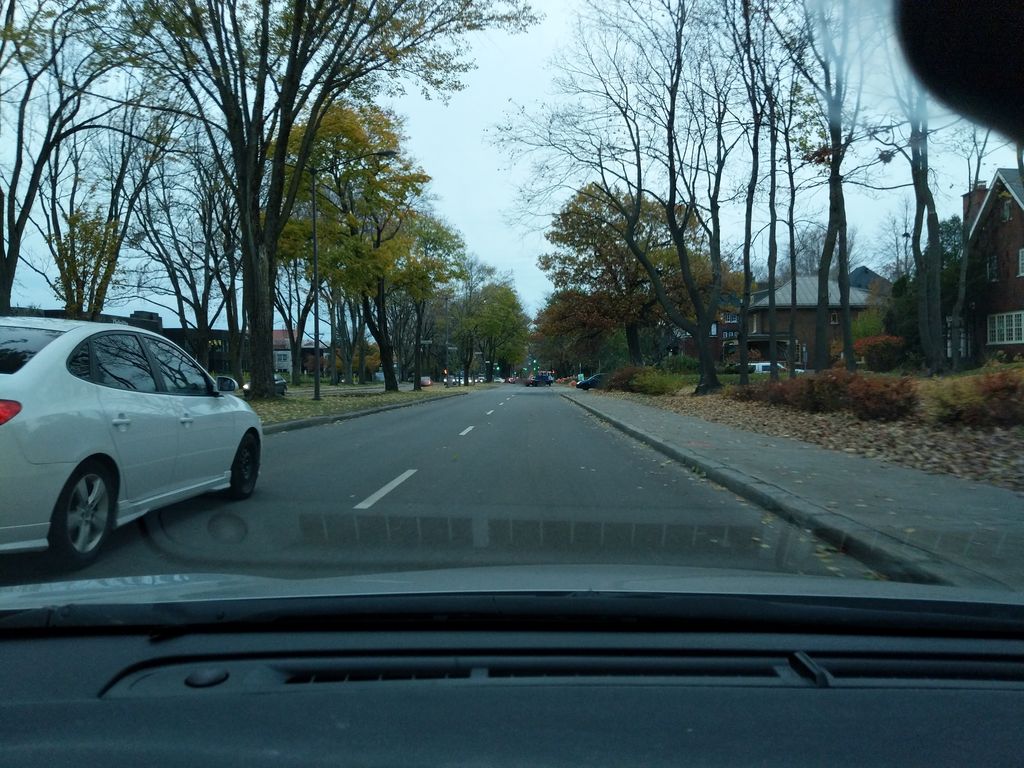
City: quebec_city